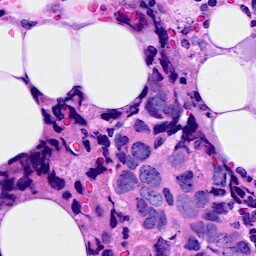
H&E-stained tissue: Breast